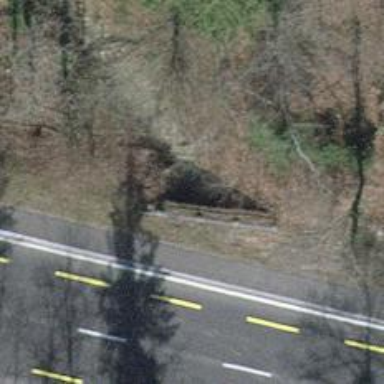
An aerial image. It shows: Culvert tunnel.